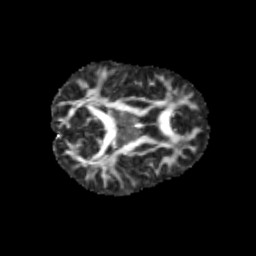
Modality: FA
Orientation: axial
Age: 12
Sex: male
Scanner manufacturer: siemens
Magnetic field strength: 3 T
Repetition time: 3.8 s
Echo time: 0.07 s